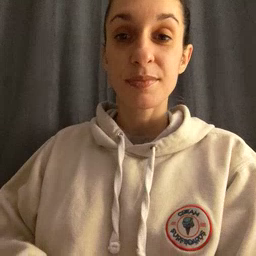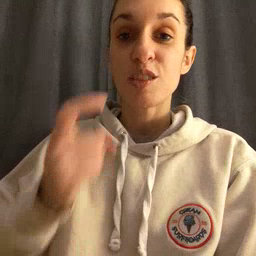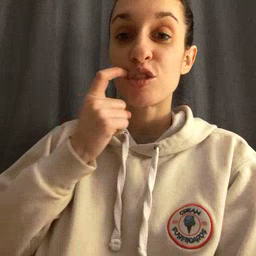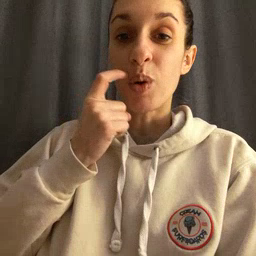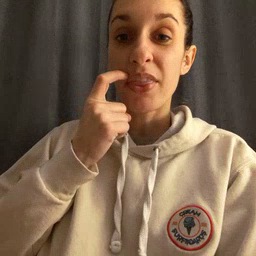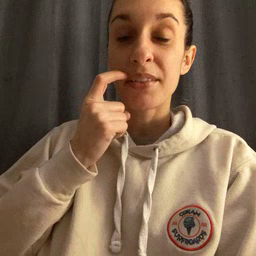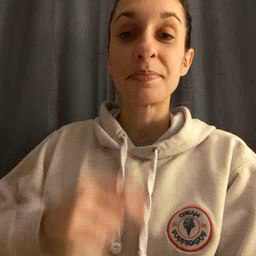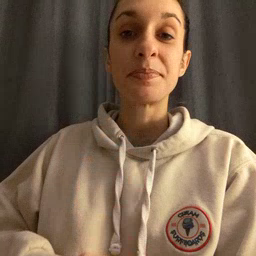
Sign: tooth